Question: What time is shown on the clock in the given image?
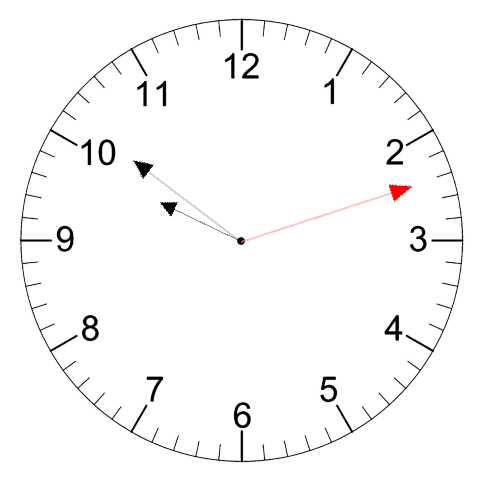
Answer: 09:51:12